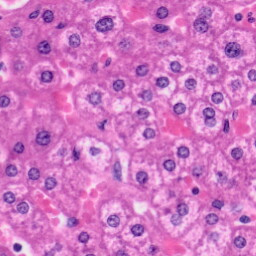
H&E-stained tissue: Liver